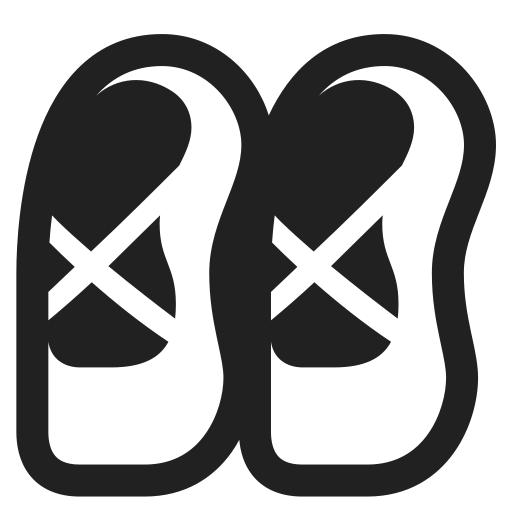
ballet shoes high contrast